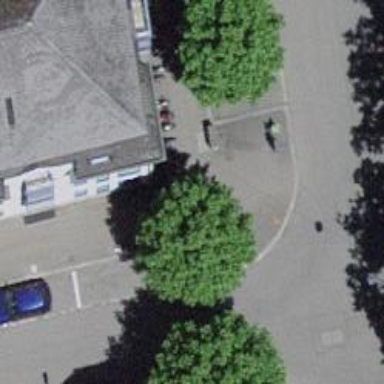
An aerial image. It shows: Avenue lined with broadleaved trees.